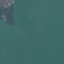
Label: SeaLake